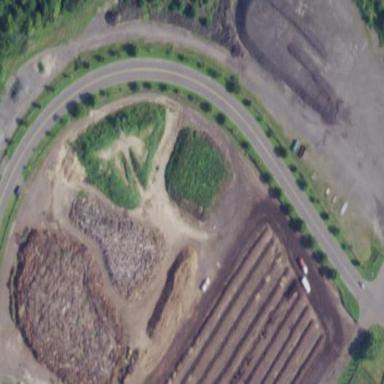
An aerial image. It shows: Recycling center in landfill area. Specializing in green waste recycling.